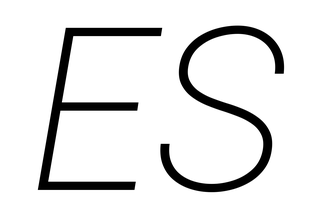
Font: Roboto-Italic_ExtraLight_Italic